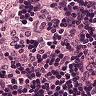
Metastatic tissue present: no